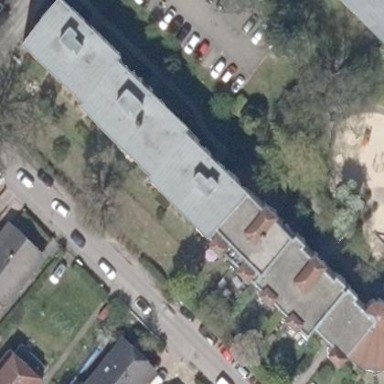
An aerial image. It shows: Building with apartments and flat roof.